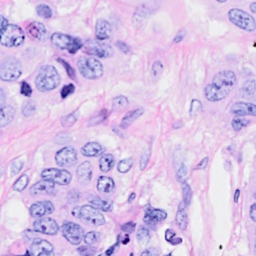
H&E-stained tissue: Breast